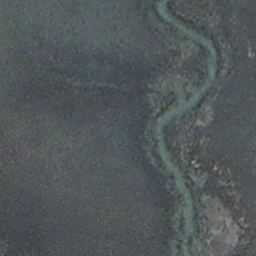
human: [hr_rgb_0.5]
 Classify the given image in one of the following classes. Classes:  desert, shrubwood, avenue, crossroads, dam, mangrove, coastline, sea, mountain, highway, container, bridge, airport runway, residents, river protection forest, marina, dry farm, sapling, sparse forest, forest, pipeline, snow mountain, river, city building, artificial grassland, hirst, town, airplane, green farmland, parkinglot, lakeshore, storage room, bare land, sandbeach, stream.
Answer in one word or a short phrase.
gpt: stream